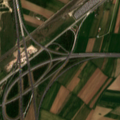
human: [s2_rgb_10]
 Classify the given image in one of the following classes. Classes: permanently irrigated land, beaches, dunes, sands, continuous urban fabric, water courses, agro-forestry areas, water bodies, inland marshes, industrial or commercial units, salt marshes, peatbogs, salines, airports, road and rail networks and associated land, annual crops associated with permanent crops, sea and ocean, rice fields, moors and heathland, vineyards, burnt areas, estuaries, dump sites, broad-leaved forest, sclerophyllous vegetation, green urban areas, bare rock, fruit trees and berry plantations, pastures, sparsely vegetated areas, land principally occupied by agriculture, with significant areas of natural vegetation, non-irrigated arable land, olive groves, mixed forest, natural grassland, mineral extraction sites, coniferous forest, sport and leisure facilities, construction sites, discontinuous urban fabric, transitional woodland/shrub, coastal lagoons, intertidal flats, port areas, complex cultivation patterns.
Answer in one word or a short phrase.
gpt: road and rail networks and associated land, mineral extraction sites, non-irrigated arable land